Field crop: tomato
Growth stage: 1
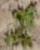
Species: portulaca